Question: I'm having trouble implementing ag-grid in my angular app. I can load data to the grid, but when I load my dataset, there are no scroll bars.
Keyboard navigation to the right to expose more columns shows blank data, telling me that ag-grid hasn't figured out that I'm scrolling.
I've followed all the tutorials provided by ag-grid, as well as tried encapsulating it in a '<div>'. I can change the size of the grid, but I cannot scroll.
'''
component.css - (there are no global styles applied)
@import "~ag-grid/dist/styles/ag-grid.css";
@import "~ag-grid/dist/styles/ag-theme-balham.css";
component.html -
<div style="height: 500px; width: 100%">
<ag-grid-angular
#agGrid
style="height: 100%; width: 100%"
class="ag-theme-balham"
[rowData]="rowData"
[columnDefs]="columnDefs"
(gridReady)='onGridReady($event)'>
</ag-grid-angular>
</div>
component.ts -
import {Component, OnInit, ViewChild, ViewEncapsulation} from '@angular/core';
import {GridApi, GridOptions} from 'ag-grid';
import {MyService} from '../../../services/backend-calls/my-service.service';
@Component({
selector: 'app-my-grid',
templateUrl: './my-grid.component.html',
styleUrls: ['./my-grid.component.css'],
encapsulation: ViewEncapsulation.None
})
export class MyComponent implements OnInit {
public gridOptions: GridOptions;
@ViewChild('agGrid') agGrid;
title = 'app';
columnDefs = [
{ headerName: 'Column1', field: 'col1' },
{ headerName: 'Column2', field: 'col2' }
];
rowData = [];
constructor(
private myService: MyService
) {
this.gridOptions = <GridOptions>{
context: this,
rowData: this.rowData,
columnDefs: this.columnDefs,
};
}
onGridReady(params) {
this.gridOptions.api = params.api;
this.gridOptions.columnApi = params.columnApi;
}
ngOnInit() {
this.refreshGridData();
}
private refreshGridData() {
// Propriatary code. Calls MyService to get row data, and updates
// this.rowData
}
}
'''
As you can see from the below screenshot, there are no scroll bars. I have at least 500 rows of data, but no way to scroll. Sorry for the blackout. Anyone have any clue what's going on here?

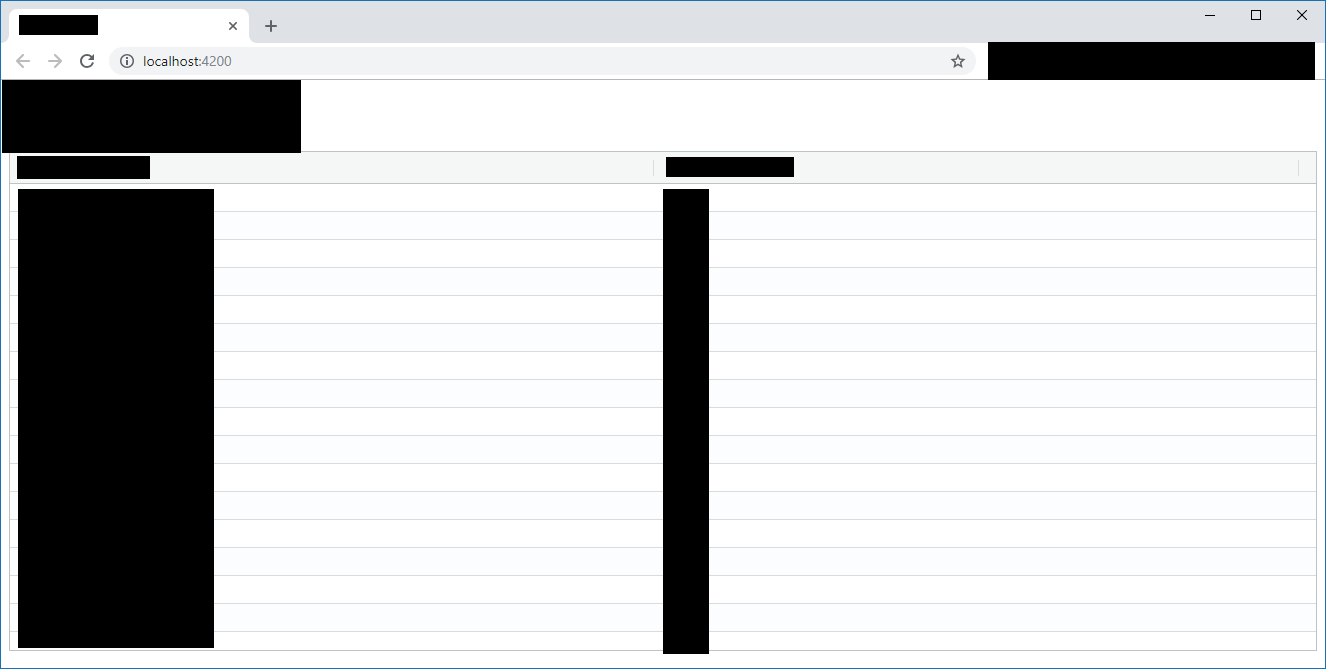
Answer: So I think I was doing everything correctly, because the solution I found was to roll back my version from ^20.0.0 to ^18.1.2. After running "npm update" everything seemed to work just fine with no code changes.